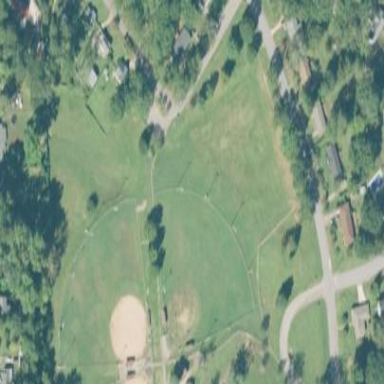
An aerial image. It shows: Softball pitch for leisure sports.